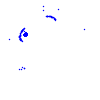
Particle: electron